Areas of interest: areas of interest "Transportation stations"
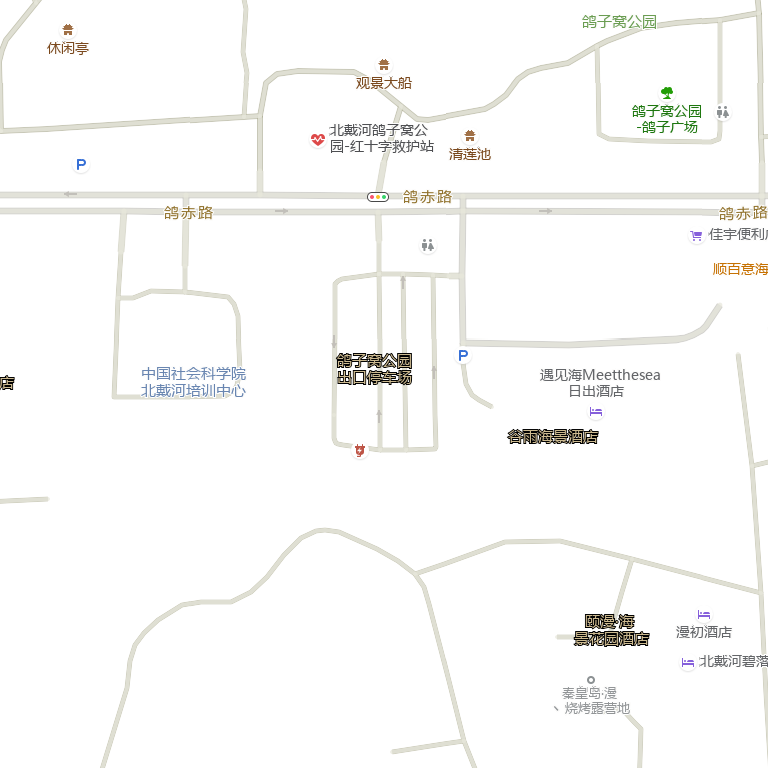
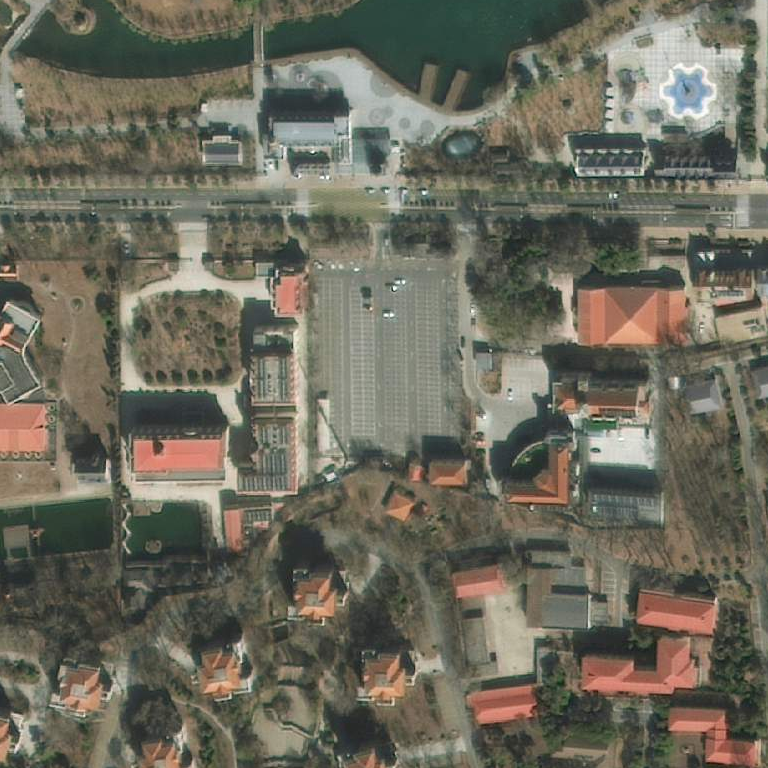